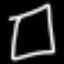
Label: square